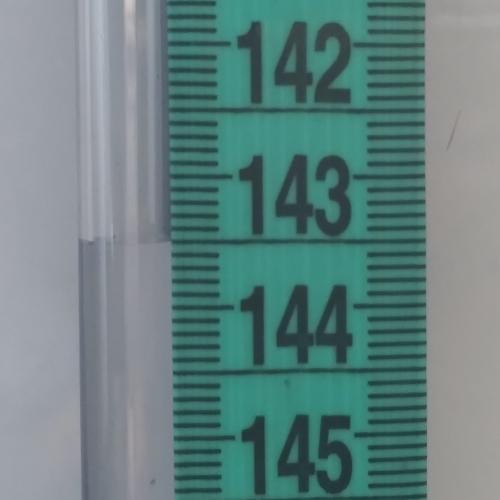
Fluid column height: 143.5 cm